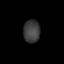
Tissue: lung
Cell type: Others
Senescence score: 0.1175
Nuclear area (px): 373
Mean DAPI intensity: 60.855